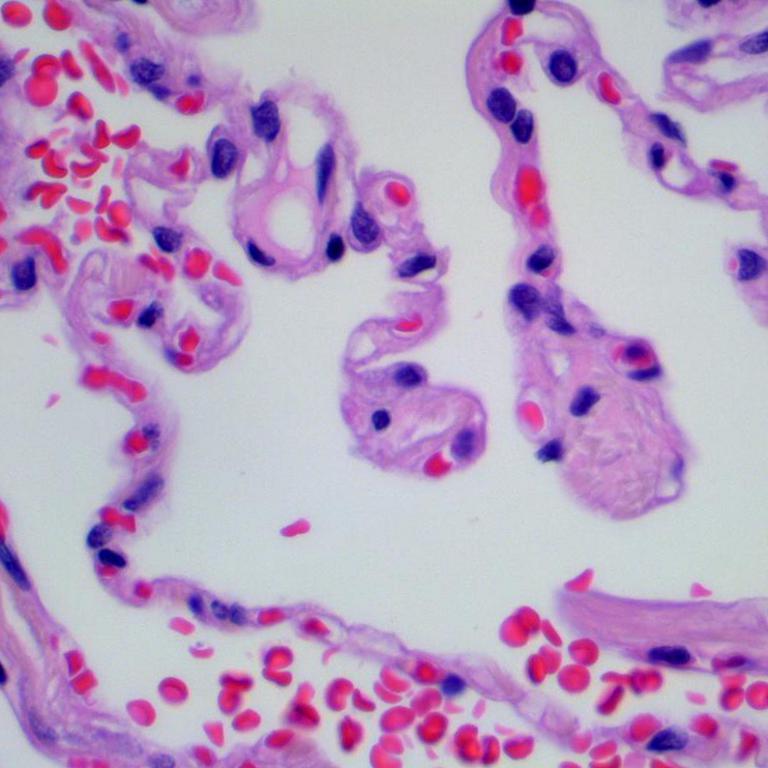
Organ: lung
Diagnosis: benign